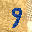
Label: 9